Question: I am trying to learn 'Spring'. I have some trouble managing my file.
This is my 'mvc-dispatcher-servlet.xml' file.
'''
<beans xmlns="http://www.springframework.org/schema/beans"
xmlns:context="http://www.springframework.org/schema/context"
xmlns:xsi="http://www.w3.org/2001/XMLSchema-instance" xmlns:mvc="http://www.springframework.org/schema/mvc"
xsi:schemaLocation="
http://www.springframework.org/schema/beans
http://www.springframework.org/schema/beans/spring-beans-4.0.xsd
http://www.springframework.org/schema/mvc
http://www.springframework.org/schema/mvc/spring-mvc-4.0.xsd
http://www.springframework.org/schema/context
http://www.springframework.org/schema/context/spring-context-4.0.xsd">
<context:component-scan base-package="com.test.common.controller" />
<bean
class="org.springframework.web.servlet.view.InternalResourceViewResolver">
<property name="prefix">
<value>/WEB-INF/pages/</value>
</property>
<property name="suffix">
<value>.jsp</value>
</property>
</bean>
<bean id="messageSource"
class="org.springframework.context.support.ReloadableResourceBundleMessageSource">
<property name="basename" value="messages/messages">
</property>
</bean>
<bean id="localeChangeInterceptor"
class="org.springframework.web.servlet.i18n.LocaleChangeInterceptor">
<property name="paramName" value="lang">
</property>
</bean>
<bean id="localeResolver"
class="org.springframework.web.servlet.i18n.CookieLocaleResolver">
<property name="defaultLocale" value="tr">
</property>
</bean>
<bean id="handlerMapping"
class="org.springframework.web.servlet.mvc.annotation.DefaultAnnotationHandlerMapping">
<property name="interceptors">
<ref bean="localeChangeInterceptor"/>
</property>
</bean>
<mvc:resources mapping="/resources/**" location="/resources/" />
<mvc:annotation-driven />
</beans>
'''
And this is my file descriptor.

My problem is:
When I delete
'''
<mvc:resources mapping="/resources/**" location="/resources/" />
<mvc:annotation-driven />
'''
from 'mvc-dispatcher-servlet.xml', file 'header.css' file cannot be loaded.
However not deleting the line prevents me from changing the language. What should I do to solve this problem?
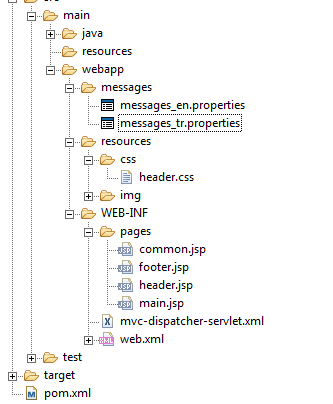
Answer: You should map your css, js and image resources to the default servlet in web.xml by :
'''
<servlet>
<servlet-name>default</servlet-name>
<servlet-class>org.apache.catalina.servlets.DefaultServlet</servlet-class>
</servlet>
<servlet-mapping>
<servlet-name>default</servlet-name>
<url-pattern>/resources/img/*</url-pattern>
</servlet-mapping>
<servlet-mapping>
<servlet-name>default</servlet-name>
<url-pattern>*.css</url-pattern>
</servlet-mapping>
<servlet-mapping>
<servlet-name>default</servlet-name>
<url-pattern>*.js</url-pattern>
</servlet-mapping>
'''
If this can't help you, could you please provide your app web.xml file content.
P.S. I added <URL> with resources and i18n support. You can check it with:
<URL>
<URL>